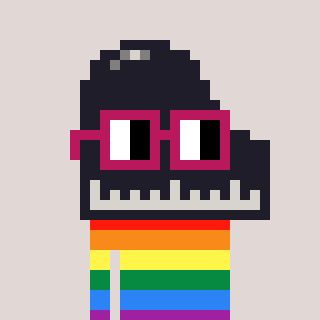
a pixel art character with square dark red glasses, a piano-shaped head and a gunk-colored body on a warm background